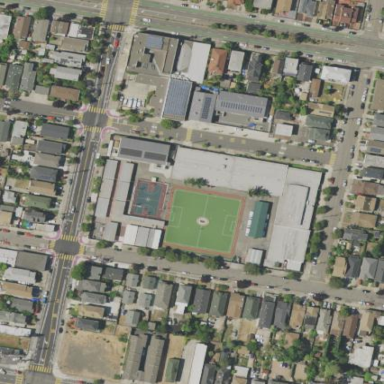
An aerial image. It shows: School.